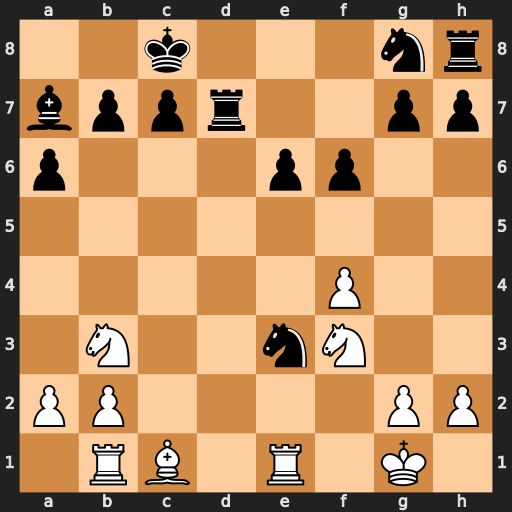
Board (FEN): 2k3nr/bppr2pp/p3pp2/8/5P2/1N2nN2/PP4PP/1RB1R1K1
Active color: w
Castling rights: -
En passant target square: -
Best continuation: Bxe3 Bxe3+ Rxe3